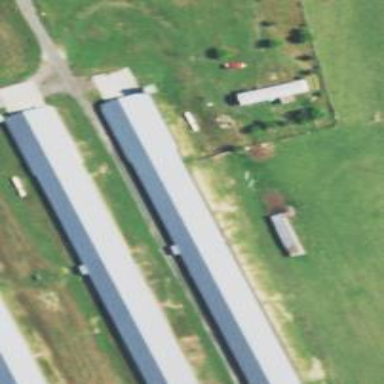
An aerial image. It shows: Farm auxiliary building.